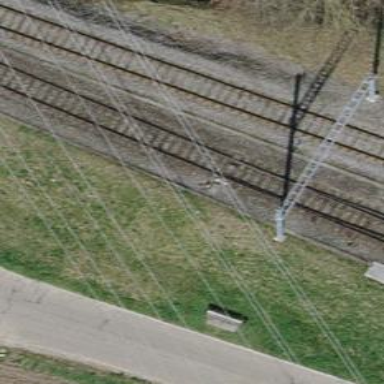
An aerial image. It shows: Railway switch.